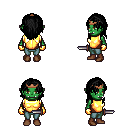
a pixel art fantasy rpg character, female body template, orc, green skin, gold chest armor, teal pants, black long hairstyle, bronze tiara, gold gloves, brown shoes, dagger, four views (front, back, left, right), 2x2 character sprite sheet, small pixel art, hard edges, no anti-aliasing